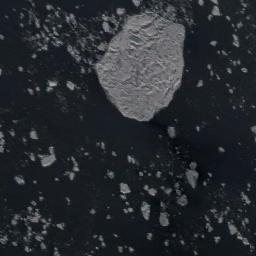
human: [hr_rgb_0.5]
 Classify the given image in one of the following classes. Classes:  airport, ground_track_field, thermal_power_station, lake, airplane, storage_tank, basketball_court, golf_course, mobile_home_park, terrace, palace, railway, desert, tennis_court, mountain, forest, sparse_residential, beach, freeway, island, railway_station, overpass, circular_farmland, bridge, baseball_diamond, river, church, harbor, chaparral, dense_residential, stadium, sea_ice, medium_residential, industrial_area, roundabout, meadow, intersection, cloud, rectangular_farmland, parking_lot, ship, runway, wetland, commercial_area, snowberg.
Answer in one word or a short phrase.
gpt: sea_ice